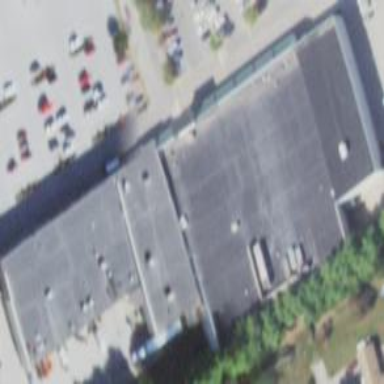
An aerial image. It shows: Mall building.